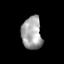
Tissue: skin
Cell type: Epithelial cells
Senescence score: 0.2831
Nuclear area (px): 650
Mean DAPI intensity: 165.135